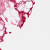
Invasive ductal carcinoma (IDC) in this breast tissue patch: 0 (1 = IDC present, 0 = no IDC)